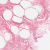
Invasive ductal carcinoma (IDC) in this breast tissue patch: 0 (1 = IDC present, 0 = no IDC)